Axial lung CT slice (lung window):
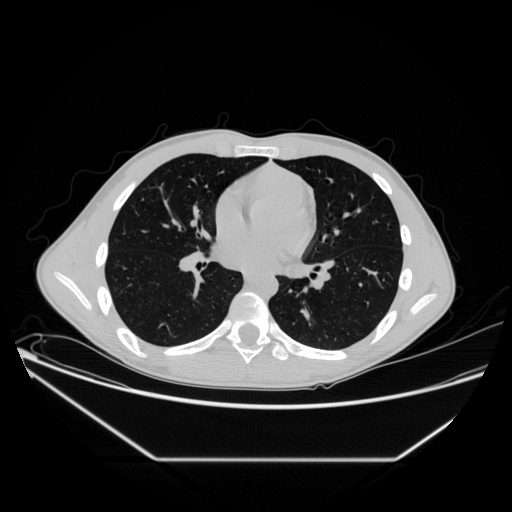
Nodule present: no